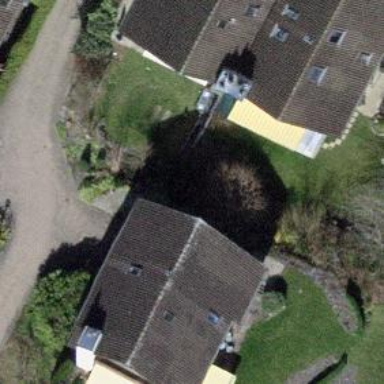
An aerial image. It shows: Detached building.